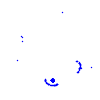
Particle: proton